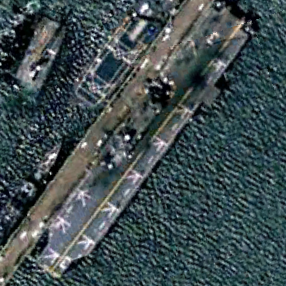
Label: combat